Interaction volume radius: 5 \u00c5
Interaction volume height: 40 \u00c5
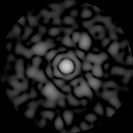
Disorder parameter: 0.8115